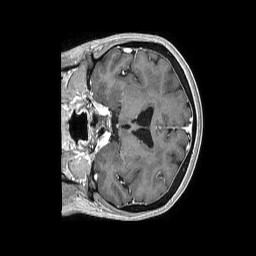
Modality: T1w
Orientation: coronal
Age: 65
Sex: female
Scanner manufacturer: philips
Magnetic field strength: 1.5 T
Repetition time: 0.007698 s
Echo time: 0.003549 s